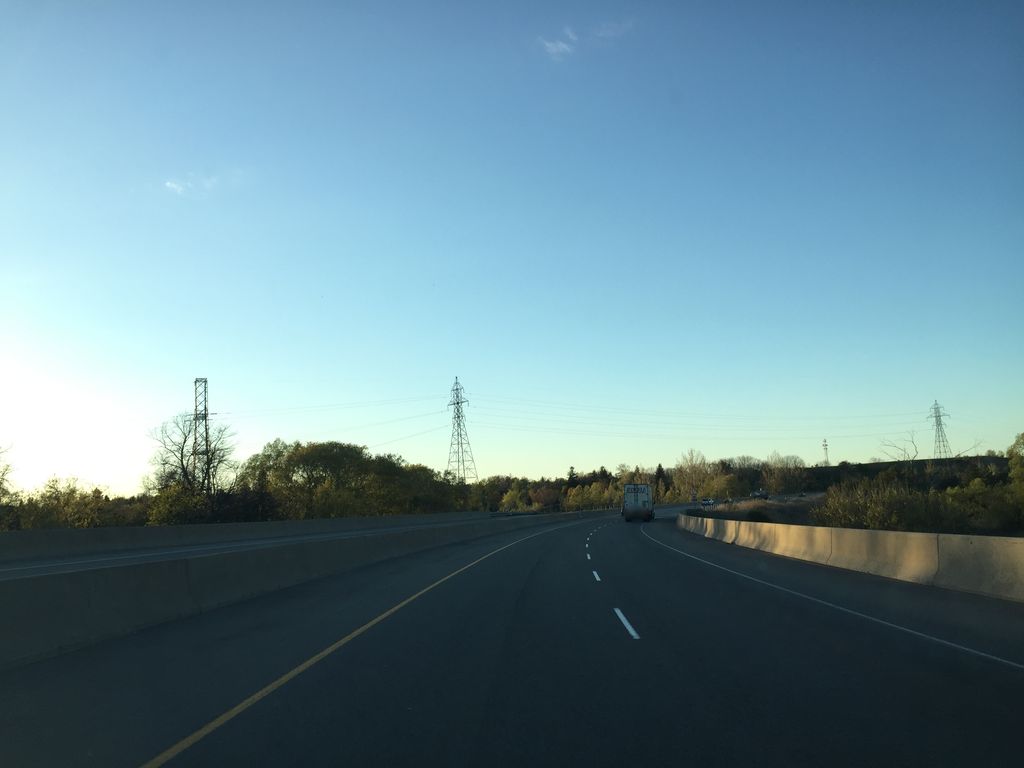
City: kitchener-waterloo